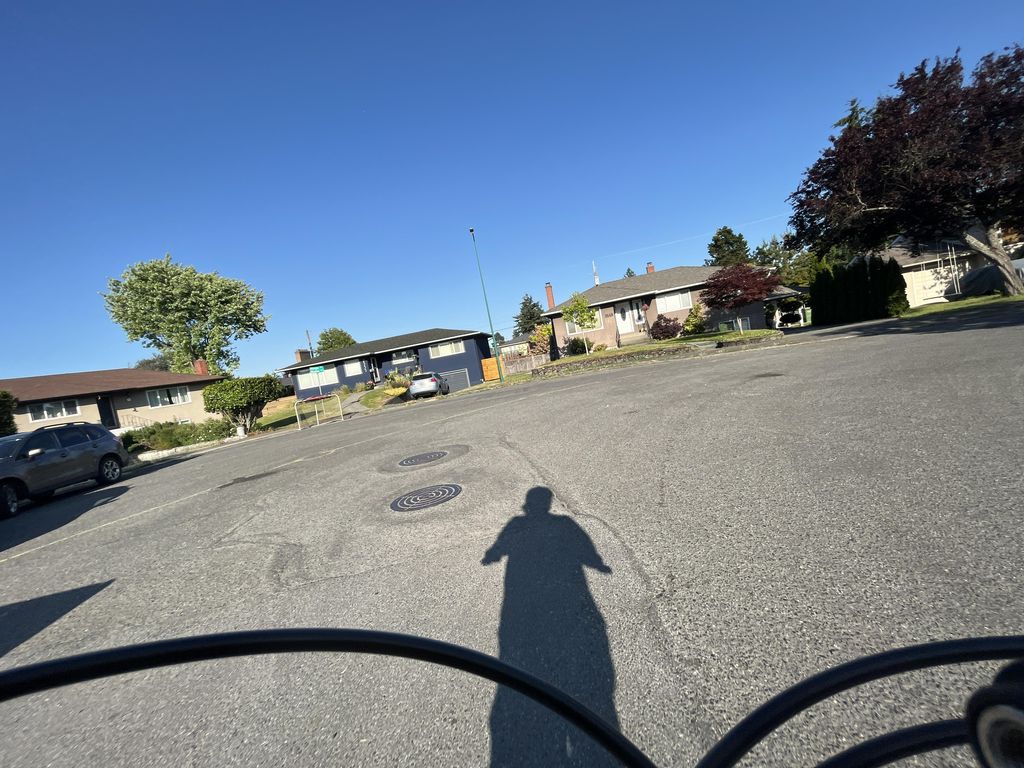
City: victoria